Aerial crown-view tile of a tropical tree (Barro Colorado Island, Panama), acquired 20241216:
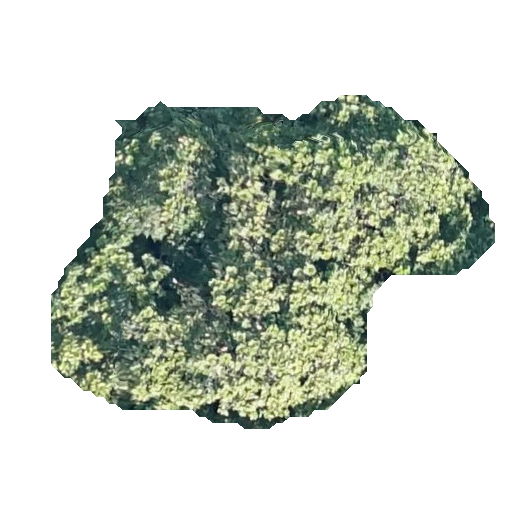
Species: Anacardium excelsum
GBIF accepted scientific name: Anacardium excelsum
Crown area: 146.557 m²